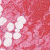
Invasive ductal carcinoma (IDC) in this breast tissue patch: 0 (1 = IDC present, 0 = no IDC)